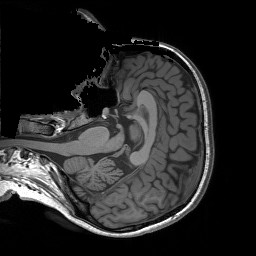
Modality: T1w
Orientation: axial